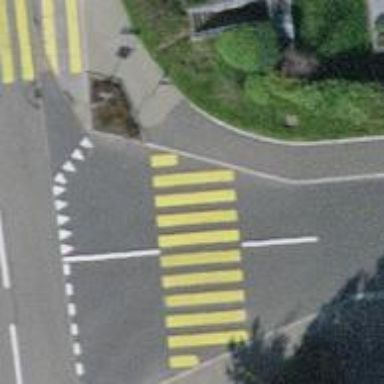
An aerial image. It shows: Uncontrolled zebra crossing on the road.